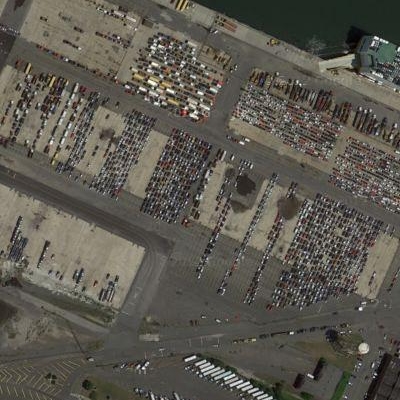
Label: gParking